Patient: sex M, age 75
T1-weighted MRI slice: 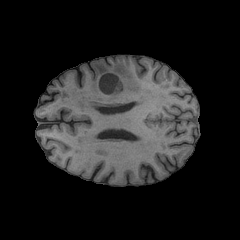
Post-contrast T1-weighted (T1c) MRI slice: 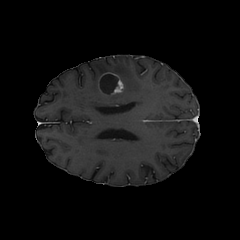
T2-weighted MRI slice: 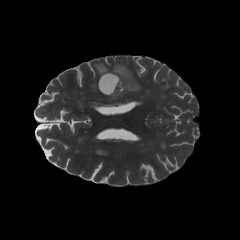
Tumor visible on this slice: yes
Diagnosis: Glioblastoma, IDH-wildtype
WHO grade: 4